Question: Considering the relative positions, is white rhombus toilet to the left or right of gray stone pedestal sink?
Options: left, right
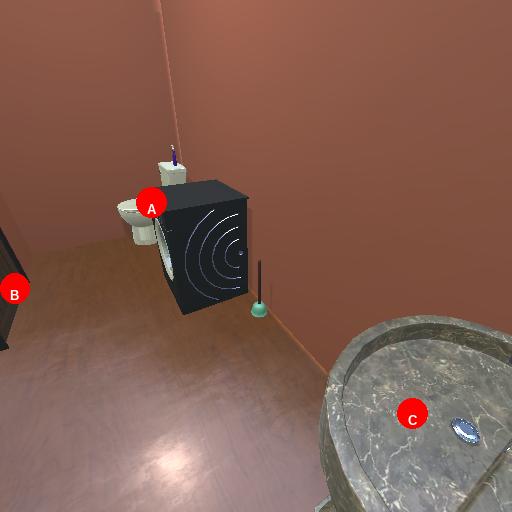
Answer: left